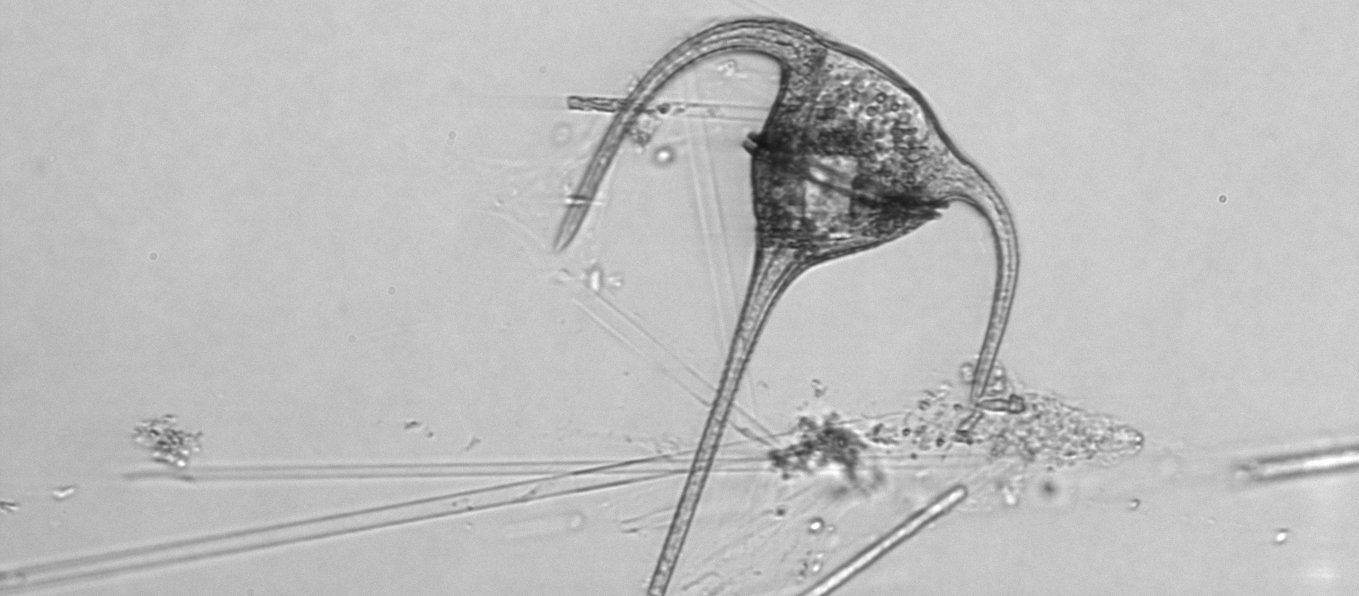
Label: Tripos